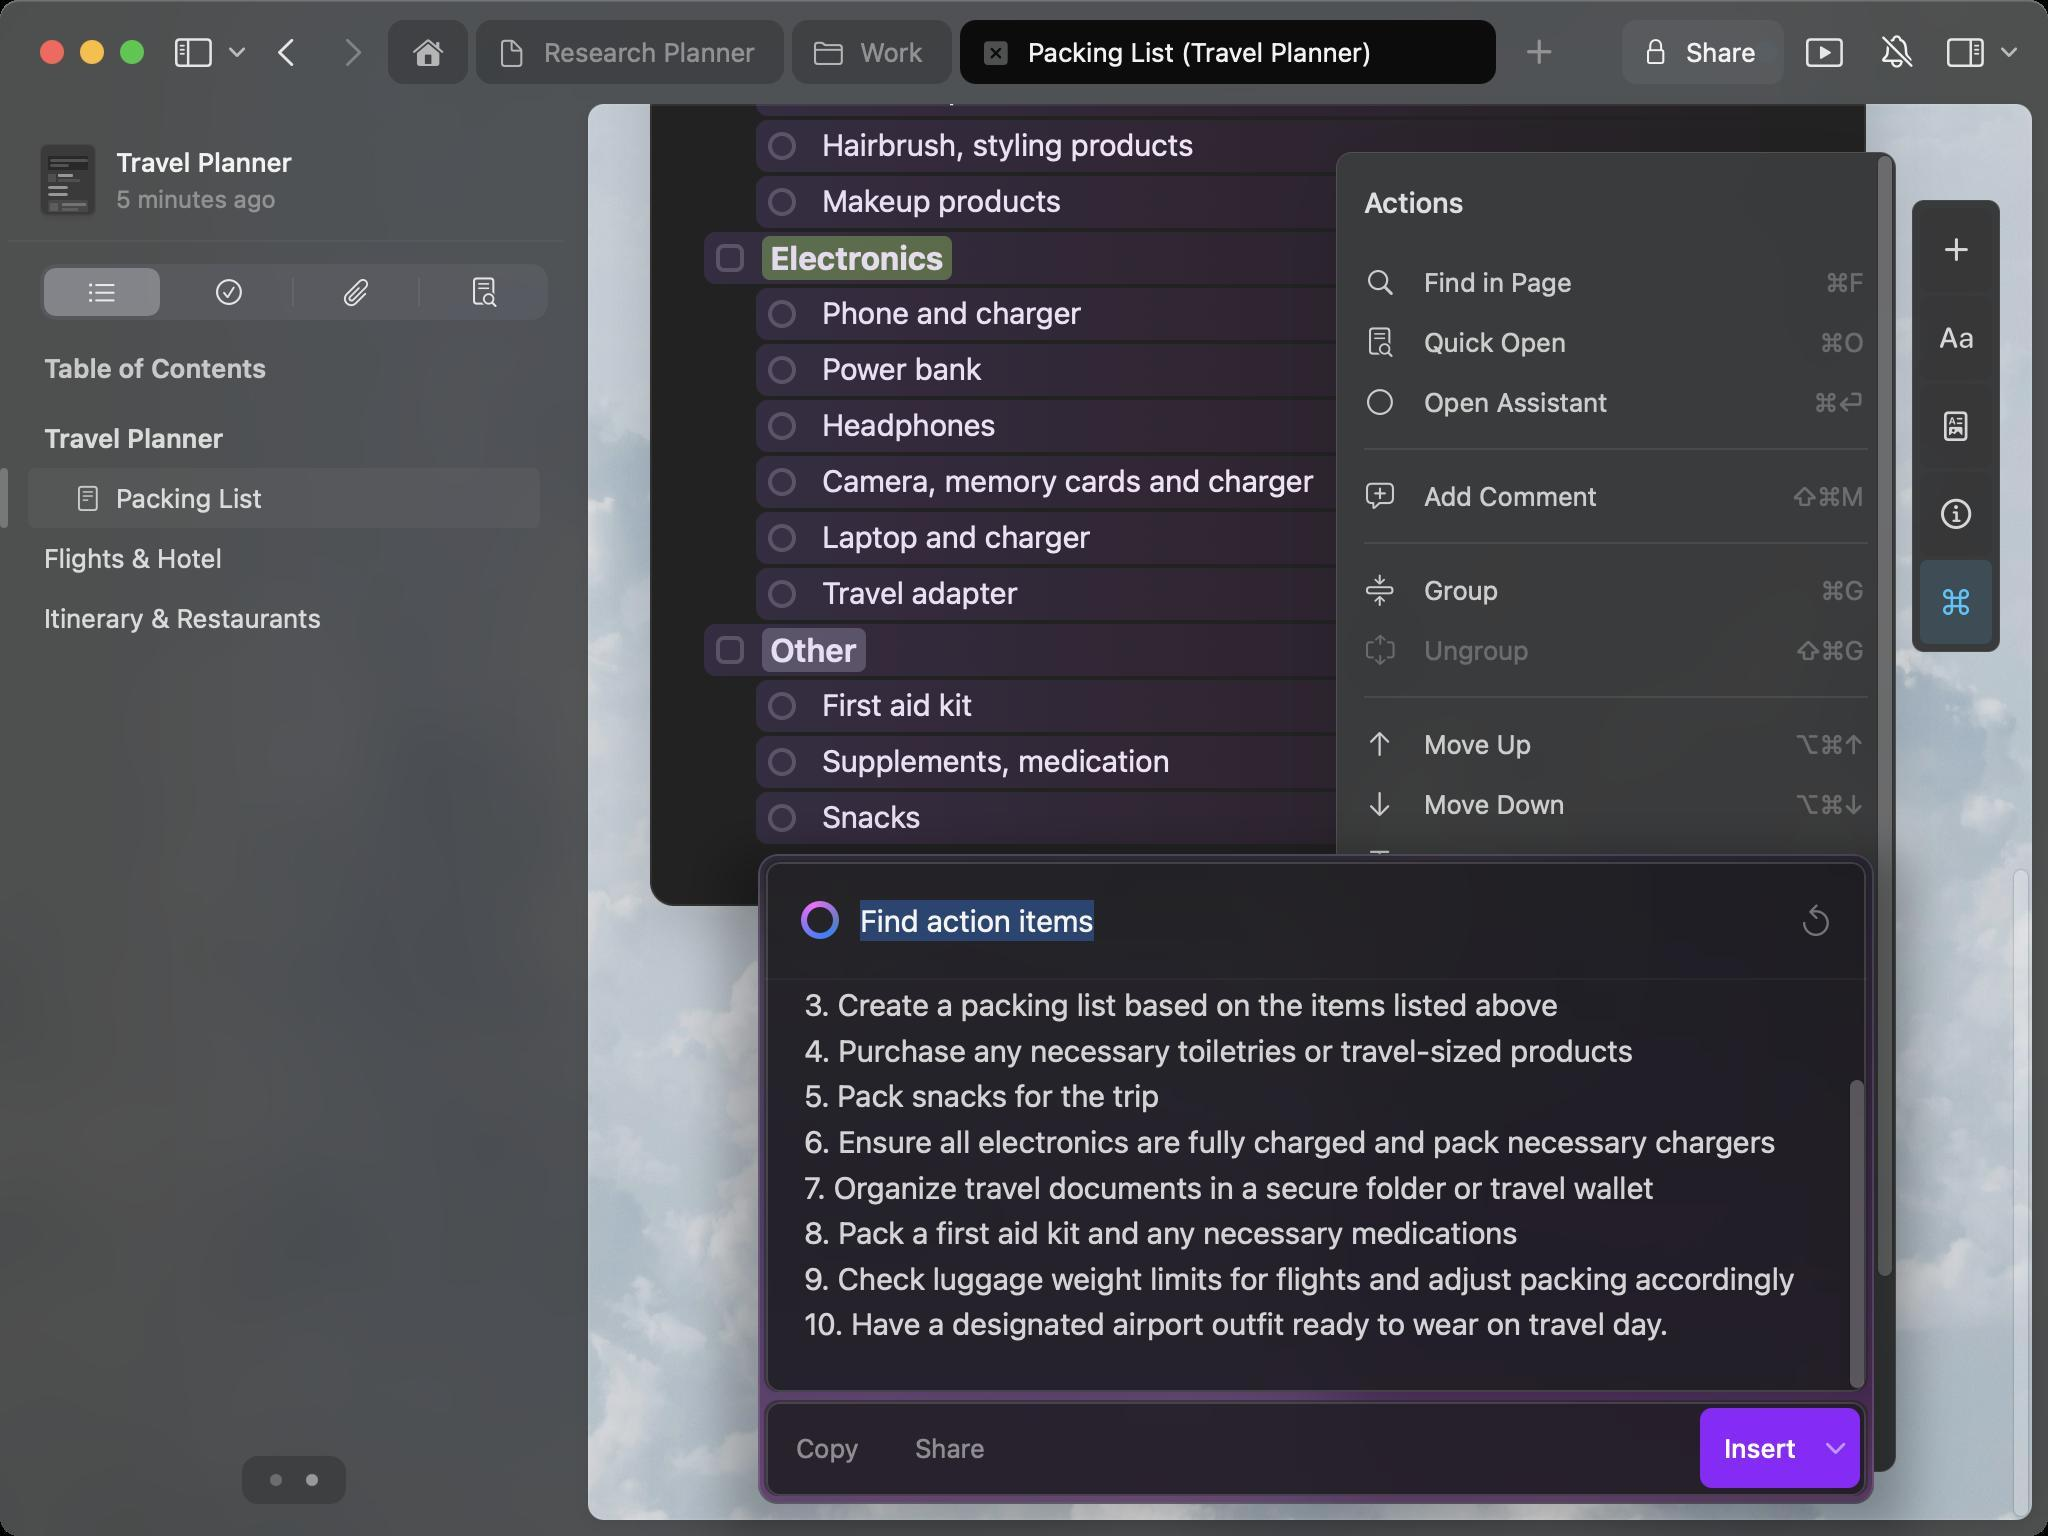
Accessibility tree:
{"name": "Packing_List", "role": "AXWindow", "description": null, "role_description": "standard window", "value": null, "position": "350.00;92.00", "size": "1024;768", "children": [{"name": null, "role": "AXGroup", "description": null, "role_description": "group", "value": null, "position": "0.00;0.00", "size": "1024;768", "children": [{"name": null, "role": "AXGroup", "description": null, "role_description": "group", "value": null, "position": "0.00;0.00", "size": "1024;768", "children": [{"name": null, "role": "AXButton", "description": null, "role_description": "button", "value": null, "position": "111.00;10.00", "size": "15;32", "children": []}, {"name": null, "role": "AXStaticText", "description": "Research Planner", "role_description": "text", "value": null, "position": "272.00;10.00", "size": "122;32", "children": []}, {"name": null, "role": "AXStaticText", "description": "Work", "role_description": "text", "value": null, "position": "430.00;10.00", "size": "48;32", "children": []}, {"name": null, "role": "AXStaticText", "description": "Packing List (Travel Planner)", "role_description": "text", "value": null, "position": "514.00;10.00", "size": "204;32", "children": []}, {"name": null, "role": "AXStaticText", "description": "Share", "role_description": "text", "value": null, "position": "843.00;10.00", "size": "35;32", "children": []}, {"name": null, "role": "AXButton", "description": null, "role_description": "button", "value": null, "position": "997.00;10.00", "size": "15;32", "children": []}, {"name": null, "role": "AXGroup", "description": null, "role_description": "group", "value": null, "position": "294.00;52.00", "size": "722;708", "children": [{"name": null, "role": "AXStaticText", "description": "🔥", "role_description": "text", "value": null, "position": "359.00;-664.00", "size": "26;28", "children": []}, {"name": null, "role": "AXStaticText", "description": "1", "role_description": "text", "value": null, "position": "377.00;-664.00", "size": "26;28", "children": []}, {"name": null, "role": "AXStaticText", "description": "Add comment", "role_description": "text", "value": null, "position": "439.00;-664.00", "size": "99;28", "children": []}, {"name": null, "role": "AXStaticText", "description": "Actions", "role_description": "text", "value": null, "position": "682.00;92.00", "size": "252;18", "children": []}, {"name": null, "role": "AXStaticText", "description": "Find in Page", "role_description": "text", "value": null, "position": "712.00;126.00", "size": "192;30", "children": []}, {"name": null, "role": "AXStaticText", "description": "⌘F", "role_description": "text", "value": null, "position": "912.50;126.00", "size": "20;30", "children": []}, {"name": null, "role": "AXStaticText", "description": "Quick Open", "role_description": "text", "value": null, "position": "712.00;156.00", "size": "190;30", "children": []}, {"name": null, "role": "AXStaticText", "description": "⌘O", "role_description": "text", "value": null, "position": "910.00;156.00", "size": "22;30", "children": []}, {"name": null, "role": "AXStaticText", "description": "Open Assistant", "role_description": "text", "value": null, "position": "712.00;186.00", "size": "187;30", "children": []}, {"name": null, "role": "AXStaticText", "description": "⌘⏎", "role_description": "text", "value": null, "position": "907.00;186.00", "size": "25;30", "children": []}, {"name": null, "role": "AXStaticText", "description": "Add Comment", "role_description": "text", "value": null, "position": "712.00;233.00", "size": "176;30", "children": []}, {"name": null, "role": "AXStaticText", "description": "⇧⌘M", "role_description": "text", "value": null, "position": "896.00;233.00", "size": "36;30", "children": []}, {"name": null, "role": "AXStaticText", "description": "Group", "role_description": "text", "value": null, "position": "712.00;280.00", "size": "190;30", "children": []}, {"name": null, "role": "AXStaticText", "description": "⌘G", "role_description": "text", "value": null, "position": "910.50;280.00", "size": "22;30", "children": []}, {"name": null, "role": "AXStaticText", "description": "Ungroup", "role_description": "text", "value": null, "position": "712.00;310.00", "size": "178;30", "children": []}, {"name": null, "role": "AXStaticText", "description": "⇧⌘G", "role_description": "text", "value": null, "position": "897.50;310.00", "size": "34;30", "children": []}, {"name": null, "role": "AXStaticText", "description": "Move Up", "role_description": "text", "value": null, "position": "712.00;357.00", "size": "177;30", "children": []}, {"name": null, "role": "AXStaticText", "description": "⌥⌘↑", "role_description": "text", "value": null, "position": "897.00;357.00", "size": "35;30", "children": []}, {"name": null, "role": "AXStaticText", "description": "Move Down", "role_description": "text", "value": null, "position": "712.00;387.00", "size": "177;30", "children": []}, {"name": null, "role": "AXStaticText", "description": "⌥⌘↓", "role_description": "text", "value": null, "position": "897.00;387.00", "size": "35;30", "children": []}, {"name": null, "role": "AXStaticText", "description": "Move to Top", "role_description": "text", "value": null, "position": "712.00;417.00", "size": "164;30", "children": []}, {"name": null, "role": "AXStaticText", "description": "⌥⇧⌘↑", "role_description": "text", "value": null, "position": "884.50;417.00", "size": "48;30", "children": []}, {"name": null, "role": "AXStaticText", "description": "Move to Bottom", "role_description": "text", "value": null, "position": "712.00;447.00", "size": "164;30", "children": []}, {"name": null, "role": "AXStaticText", "description": "⌥⇧⌘↓", "role_description": "text", "value": null, "position": "884.50;447.00", "size": "48;30", "children": []}, {"name": null, "role": "AXStaticText", "description": "Move to new Document(s)", "role_description": "text", "value": null, "position": "712.00;477.00", "size": "179;30", "children": []}, {"name": null, "role": "AXStaticText", "description": "⌃⌘N", "role_description": "text", "value": null, "position": "899.00;477.00", "size": "33;30", "children": []}, {"name": null, "role": "AXStaticText", "description": "Move to Daily Note", "role_description": "text", "value": null, "position": "712.00;507.00", "size": "212;30", "children": []}, {"name": null, "role": "AXStaticText", "description": "Rename", "role_description": "text", "value": null, "position": "712.00;554.00", "size": "186;30", "children": []}, {"name": null, "role": "AXStaticText", "description": "⇧⏎", "role_description": "text", "value": null, "position": "906.00;554.00", "size": "26;30", "children": []}, {"name": null, "role": "AXStaticText", "description": "Cut", "role_description": "text", "value": null, "position": "712.00;584.00", "size": "191;30", "children": []}, {"name": null, "role": "AXStaticText", "description": "⌘X", "role_description": "text", "value": null, "position": "911.00;584.00", "size": "21;30", "children": []}, {"name": null, "role": "AXStaticText", "description": "Copy", "role_description": "text", "value": null, "position": "712.00;614.00", "size": "190;30", "children": []}, {"name": null, "role": "AXStaticText", "description": "⌘C", "role_description": "text", "value": null, "position": "910.50;614.00", "size": "22;30", "children": []}, {"name": null, "role": "AXStaticText", "description": "Markdown", "role_description": "text", "value": null, "position": "712.00;644.00", "size": "212;30", "children": []}, {"name": null, "role": "AXStaticText", "description": "Plain Text", "role_description": "text", "value": null, "position": "712.00;674.00", "size": "212;30", "children": []}, {"name": null, "role": "AXStaticText", "description": "Copy Deeplink", "role_description": "text", "value": null, "position": "712.00;704.00", "size": "212;30", "children": []}, {"name": null, "role": "AXStaticText", "description": "Copy Markdown Deeplink", "role_description": "text", "value": null, "position": "712.00;734.00", "size": "212;30", "children": []}, {"name": null, "role": "AXStaticText", "description": "Duplicate", "role_description": "text", "value": null, "position": "712.00;764.00", "size": "190;30", "children": []}, {"name": null, "role": "AXStaticText", "description": "⌘D", "role_description": "text", "value": null, "position": "910.50;764.00", "size": "22;30", "children": []}, {"name": null, "role": "AXStaticText", "description": "Delete", "role_description": "text", "value": null, "position": "712.00;811.00", "size": "198;30", "children": []}, {"name": null, "role": "AXStaticText", "description": "⌫", "role_description": "text", "value": null, "position": "918.50;811.00", "size": "14;30", "children": []}]}, {"name": null, "role": "AXStaticText", "description": "Travel Planner", "role_description": "text", "value": null, "position": "58.00;73.00", "size": "212;16", "children": []}, {"name": null, "role": "AXStaticText", "description": "5 minutes ago", "role_description": "text", "value": null, "position": "58.00;92.00", "size": "212;15", "children": []}, {"name": null, "role": "AXTabGroup", "description": null, "role_description": "tab group", "value": null, "position": "20.00;132.00", "size": "254;28", "children": [{"name": null, "role": "AXRadioButton", "description": "List", "role_description": "tab", "value": 1, "position": "20.00;132.00", "size": "62;28", "children": []}, {"name": null, "role": "AXRadioButton", "description": "selected", "role_description": "tab", "value": 0, "position": "83.00;132.00", "size": "63;28", "children": []}, {"name": null, "role": "AXRadioButton", "description": "attachements", "role_description": "tab", "value": 0, "position": "147.00;132.00", "size": "62;28", "children": []}, {"name": null, "role": "AXRadioButton", "description": "search document", "role_description": "tab", "value": 0, "position": "210.00;132.00", "size": "64;28", "children": []}]}, {"name": null, "role": "AXStaticText", "description": "Table of Contents", "role_description": "text", "value": null, "position": "22.00;176.00", "size": "256;16", "children": []}, {"name": null, "role": "AXStaticText", "description": "Travel Planner", "role_description": "text", "value": null, "position": "22.00;204.00", "size": "232;30", "children": []}, {"name": null, "role": "AXStaticText", "description": "Packing List", "role_description": "text", "value": null, "position": "58.00;234.00", "size": "196;30", "children": []}, {"name": null, "role": "AXStaticText", "description": "Flights & Hotel", "role_description": "text", "value": null, "position": "22.00;264.00", "size": "232;30", "children": []}, {"name": null, "role": "AXStaticText", "description": "Itinerary & Restaurants", "role_description": "text", "value": null, "position": "22.00;294.00", "size": "232;30", "children": []}, {"name": null, "role": "AXTextArea", "description": null, "role_description": "text entry area", "value": "1. Double check passport and visa requirements for destination\n2. Confirm accommodation bookings and print out confirmations\n3. Create a packing list based on the items listed above\n4. Purchase any necessary toiletries or travel-sized products\n5. Pack snacks for the trip\n6. Ensure all electronics are fully charged and pack necessary chargers\n7. Organize travel documents in a secure folder or travel wallet\n8. Pack a first aid kit and any necessary medications\n9. Check luggage weight limits for flights and adjust packing accordingly\n10. Have a designated airport outfit ready to wear on travel day.", "position": "402.00;427.50", "size": "532;268", "children": []}, {"name": null, "role": "AXTextField", "description": null, "role_description": "text field", "value": "Find action items", "position": "422.00;442.00", "size": "464;36", "children": []}, {"name": null, "role": "AXStaticText", "description": "Copy", "role_description": "text", "value": null, "position": "398.00;704.00", "size": "32;40", "children": []}, {"name": null, "role": "AXStaticText", "description": "Share", "role_description": "text", "value": null, "position": "457.50;704.00", "size": "35;40", "children": []}, {"name": null, "role": "AXStaticText", "description": "Insert", "role_description": "text", "value": null, "position": "862.00;704.00", "size": "36;40", "children": []}, {"name": null, "role": "AXButton", "description": null, "role_description": "button", "value": null, "position": "906.00;704.00", "size": "24;40", "children": []}]}]}, {"name": null, "role": "AXToolbar", "description": null, "role_description": "toolbar", "value": null, "position": "0.00;0.00", "size": "1024;52", "children": []}, {"name": null, "role": "AXButton", "description": null, "role_description": "close button", "value": null, "position": "19.00;18.00", "size": "14;16", "children": []}, {"name": null, "role": "AXButton", "description": null, "role_description": "full screen button", "value": null, "position": "59.00;18.00", "size": "14;16", "children": [{"name": null, "role": "AXGroup", "description": null, "role_description": "group", "value": null, "position": "59.00;18.00", "size": "14;16", "children": [{"name": null, "role": "AXGroup", "description": null, "role_description": "group", "value": null, "position": "59.00;18.00", "size": "14;16", "children": []}]}]}, {"name": null, "role": "AXButton", "description": null, "role_description": "minimize button", "value": null, "position": "39.00;18.00", "size": "14;16", "children": []}]}